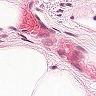
Metastatic tissue present: no